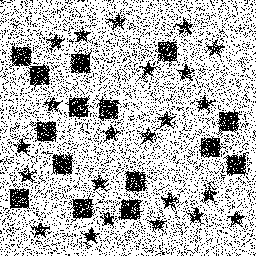
Squares: 15
Triangles: 0
Stars: 23
Total shapes: 38